Question: I am trying to get the red area to stretch disproportionately on the X axis (100% horizontal stretching with a fixed height) while keeping both the left and right ends fixed so the rounded edges and the die don't become distorted. How can I get this working?
Here's the image output:

And here is the SVG code that generates it:
'''
<svg viewBox="0 0 3550 1471" fill="none" xmlns="http://www.w3.org/2000/svg">
<g clip-path="url(#clip0)">
<g filter="url(#filter0_d)">
<path d="M110.532 215.494C110.532 157.583 162.448 110.637 226.489 110.637C226.489 110.637 804.924 <PHONE>.56 131.357C2672.19 <PHONE>.07 <PHONE>.07 110.637C3307.11 <PHONE>.03 <PHONE>.03 215.494L3359.03 1175.29C3359.03 1233.2 3307.11 1280.15 3243.07 1280.15C3243.07 1280.15 2664.64 1259.43 1731.01 1259.43C797.<PHONE>.43 <PHONE>.15 <PHONE>.15C162.<PHONE>.15 <PHONE>.2 <PHONE>.29L110.532 215.494Z" fill="white"/>
</g>
<path d="M3223.7 921.19V1070.39C3223.7 1077.79 3219.44 1084.54 3212.75 1087.72L3093.94 1144.28C3091.33 1145.53 3088.5 1146.15 3085.67 1146.15C3082.85 1146.15 3080.02 1145.53 3077.41 1144.28L2958.59 1087.72C2951.91 1084.54 2947.65 1077.79 2947.65 1070.39V921.19C2947.65 <PHONE>.79 <PHONE>.84 910.595C2952.73 <PHONE>.38 <PHONE>.6 903.865L3077.41 847.298C3082.64 844.81 3088.71 844.81 3093.94 847.298L3212.75 903.865C3215.97 <PHONE>.62 <PHONE>.5 910.595C3222.55 <PHONE>.7 <PHONE>.7 921.19Z" fill="#E53935"/>
<path d="M3085.67 974.787V1146.15C3082.85 1146.15 3080.02 1145.53 3077.41 1144.28L2958.59 1087.72C2951.91 1084.54 2947.65 1077.79 2947.65 1070.39V921.19C2947.65 <PHONE>.79 <PHONE>.84 910.595L3085.67 974.787Z" fill="#FFC700"/>
<path d="M3223.7 921.19V1070.4C3223.7 1077.72 3219.52 1084.4 3212.95 1087.63C3212.89 1087.66 3212.82 1087.69 3212.75 1087.72L3093.94 1144.28C3091.33 1145.53 3088.5 1146.15 3085.67 1146.15V974.787L3220.5 910.595C3222.55 <PHONE>.7 <PHONE>.7 921.19Z" fill="#01CADE"/>
<path d="M3175.67 1027.03C3176.83 1018.44 3172.64 1010.78 3166.3 1009.92C3159.96 1009.06 3153.89 1015.34 3152.72 1023.93C3151.56 1032.52 3155.76 1040.19 3162.09 1041.04C3168.43 1041.9 3174.5 1035.63 3175.67 1027.03Z" fill="#F1F1F1"/>
<path d="M3048.19 1015.76C3054.54 1015.41 3059.31 1008.1 3058.83 999.437C3058.35 <PHONE>.82 <PHONE>.46 984.383C3040.11 <PHONE>.34 992.04 3035.82 1000.7C3036.3 1009.37 3041.84 1016.11 3048.19 1015.76Z" fill="#F1F1F1"/>
<path d="M2982.29 1072.76C2988.65 1072.41 2993.41 1065.1 2992.93 1056.43C2992.46 1047.77 2986.92 1041.03 2980.56 1041.38C2974.21 1041.73 2969.45 1049.04 2969.92 1057.7C2970.4 1066.36 2975.94 1073.1 2982.29 1072.76Z" fill="#F1F1F1"/>
<path d="M3030.63 918.135C3039.3 <PHONE>.04 <PHONE>.69 905.767C3045.34 <PHONE>.03 <PHONE>.37 895.126C3020.7 <PHONE>.96 <PHONE>.31 907.494C3014.66 <PHONE>.97 <PHONE>.63 918.135Z" fill="#F1F1F1"/>
<path d="M3085.02 891.226C3093.69 <PHONE>.43 <PHONE>.08 878.858C3099.73 <PHONE>.42 867.74 3083.76 868.217C3075.09 <PHONE>.35 <PHONE>.7 880.585C3069.05 <PHONE>.36 <PHONE>.02 891.226Z" fill="#F1F1F1"/>
<path d="M3142 920C3150.67 <PHONE>.41 <PHONE>.06 907.632C3156.71 <PHONE>.4 <PHONE>.74 896.991C3132.07 <PHONE>.33 <PHONE>.68 909.359C3126.03 <PHONE>.34 <PHONE> 920Z" fill="#F1F1F1"/>
<path d="M3088.89 944.989C3097.55 <PHONE>.29 <PHONE>.94 932.62C3103.59 <PHONE>.29 <PHONE>.62 921.98C3078.96 <PHONE>.22 <PHONE>.57 934.348C3072.92 <PHONE>.23 <PHONE>.89 944.989Z" fill="#F1F1F1"/>
<g filter="url(#filter1_i)">
<path d="M0 604.921C0 588.905 12.9837 575.921 29 575.921H110.532V814.863H29C12.9837 814.863 0 801.88 0 785.863V604.921Z" fill="#F26267"/>
</g>
<path fill-rule="evenodd" clip-rule="evenodd" d="M354.359 649.227C383.729 649.227 407.538 625.417 407.538 596.047C407.538 566.677 383.729 542.867 354.359 542.867C324.988 542.867 301.179 566.677 301.179 596.047C301.179 625.417 324.988 649.227 354.359 649.227ZM354.359 637.632C377.2 637.632 395.717 619.115 395.717 596.274C395.717 573.432 377.2 554.916 354.359 554.916C331.517 554.916 313 573.432 313 596.274C313 619.115 331.517 637.632 354.359 637.632Z" fill="#F26267"/>
<path fill-rule="evenodd" clip-rule="evenodd" d="M354.359 866.791C383.729 866.791 407.538 842.982 407.538 813.611C407.538 784.241 383.729 760.432 354.359 760.432C324.988 760.432 301.179 784.241 301.179 813.611C301.179 842.982 324.988 866.791 354.359 866.791ZM354.359 855.196C377.2 855.196 395.717 836.68 395.717 813.838C395.717 790.997 377.2 772.48 354.359 772.48C331.517 772.48 313 790.997 313 813.838C313 836.68 331.517 855.196 354.359 855.196Z" fill="#01CADE"/>
<path fill-rule="evenodd" clip-rule="evenodd" d="M352.<PHONE>.96C382.<PHONE>.96 <PHONE>.15 <PHONE>.78C405.991 996.414 382.182 972.605 352.812 972.605C323.441 972.605 299.632 996.414 <PHONE>.78C299.<PHONE>.15 <PHONE>.96 <PHONE>.96ZM352.<PHONE>.37C375.<PHONE>.37 394.17 1048.85 394.17 1026.01C394.17 1003.17 375.653 984.653 352.812 984.653C329.97 984.653 <PHONE>.17 <PHONE>.01C311.<PHONE>.85 329.97 1067.37 <PHONE>.37Z" fill="#FFC700"/>
</g>
<defs>
<filter id="filter0_d" x="0.531982" y="0.637085" width="3548.5" height="1469.51" filterUnits="userSpaceOnUse" color-interpolation-filters="sRGB">
<feFlood flood-opacity="0" result="BackgroundImageFix"/>
<feColorMatrix in="SourceAlpha" type="matrix" values="0 0 0 0 0 0 0 0 0 0 0 0 0 0 0 0 0 0 127 0"/>
<feOffset dx="40" dy="40"/>
<feGaussianBlur stdDeviation="75"/>
<feColorMatrix type="matrix" values="0 0 0 0 0 0 0 0 0 0 0 0 0 0 0 0 0 0 0.15 0"/>
<feBlend mode="normal" in2="BackgroundImageFix" result="effect1_dropShadow"/>
<feBlend mode="normal" in="SourceGraphic" in2="effect1_dropShadow" result="shape"/>
</filter>
<filter id="filter1_i" x="0" y="575.921" width="110.532" height="238.942" filterUnits="userSpaceOnUse" color-interpolation-filters="sRGB">
<feFlood flood-opacity="0" result="BackgroundImageFix"/>
<feBlend mode="normal" in="SourceGraphic" in2="BackgroundImageFix" result="shape"/>
<feColorMatrix in="SourceAlpha" type="matrix" values="0 0 0 0 0 0 0 0 0 0 0 0 0 0 0 0 0 0 127 0" result="hardAlpha"/>
<feOffset dx="-17"/>
<feComposite in2="hardAlpha" operator="arithmetic" k2="-1" k3="1"/>
<feColorMatrix type="matrix" values="0 0 0 0 0 0 0 0 0 0 0 0 0 0 0 0 0 0 0.18 0"/>
<feBlend mode="normal" in2="shape" result="effect1_innerShadow"/>
</filter>
<clipPath id="clip0">
<rect width="3550" height="1471" fill="white"/>
</clipPath>
</defs>
</svg>
'''
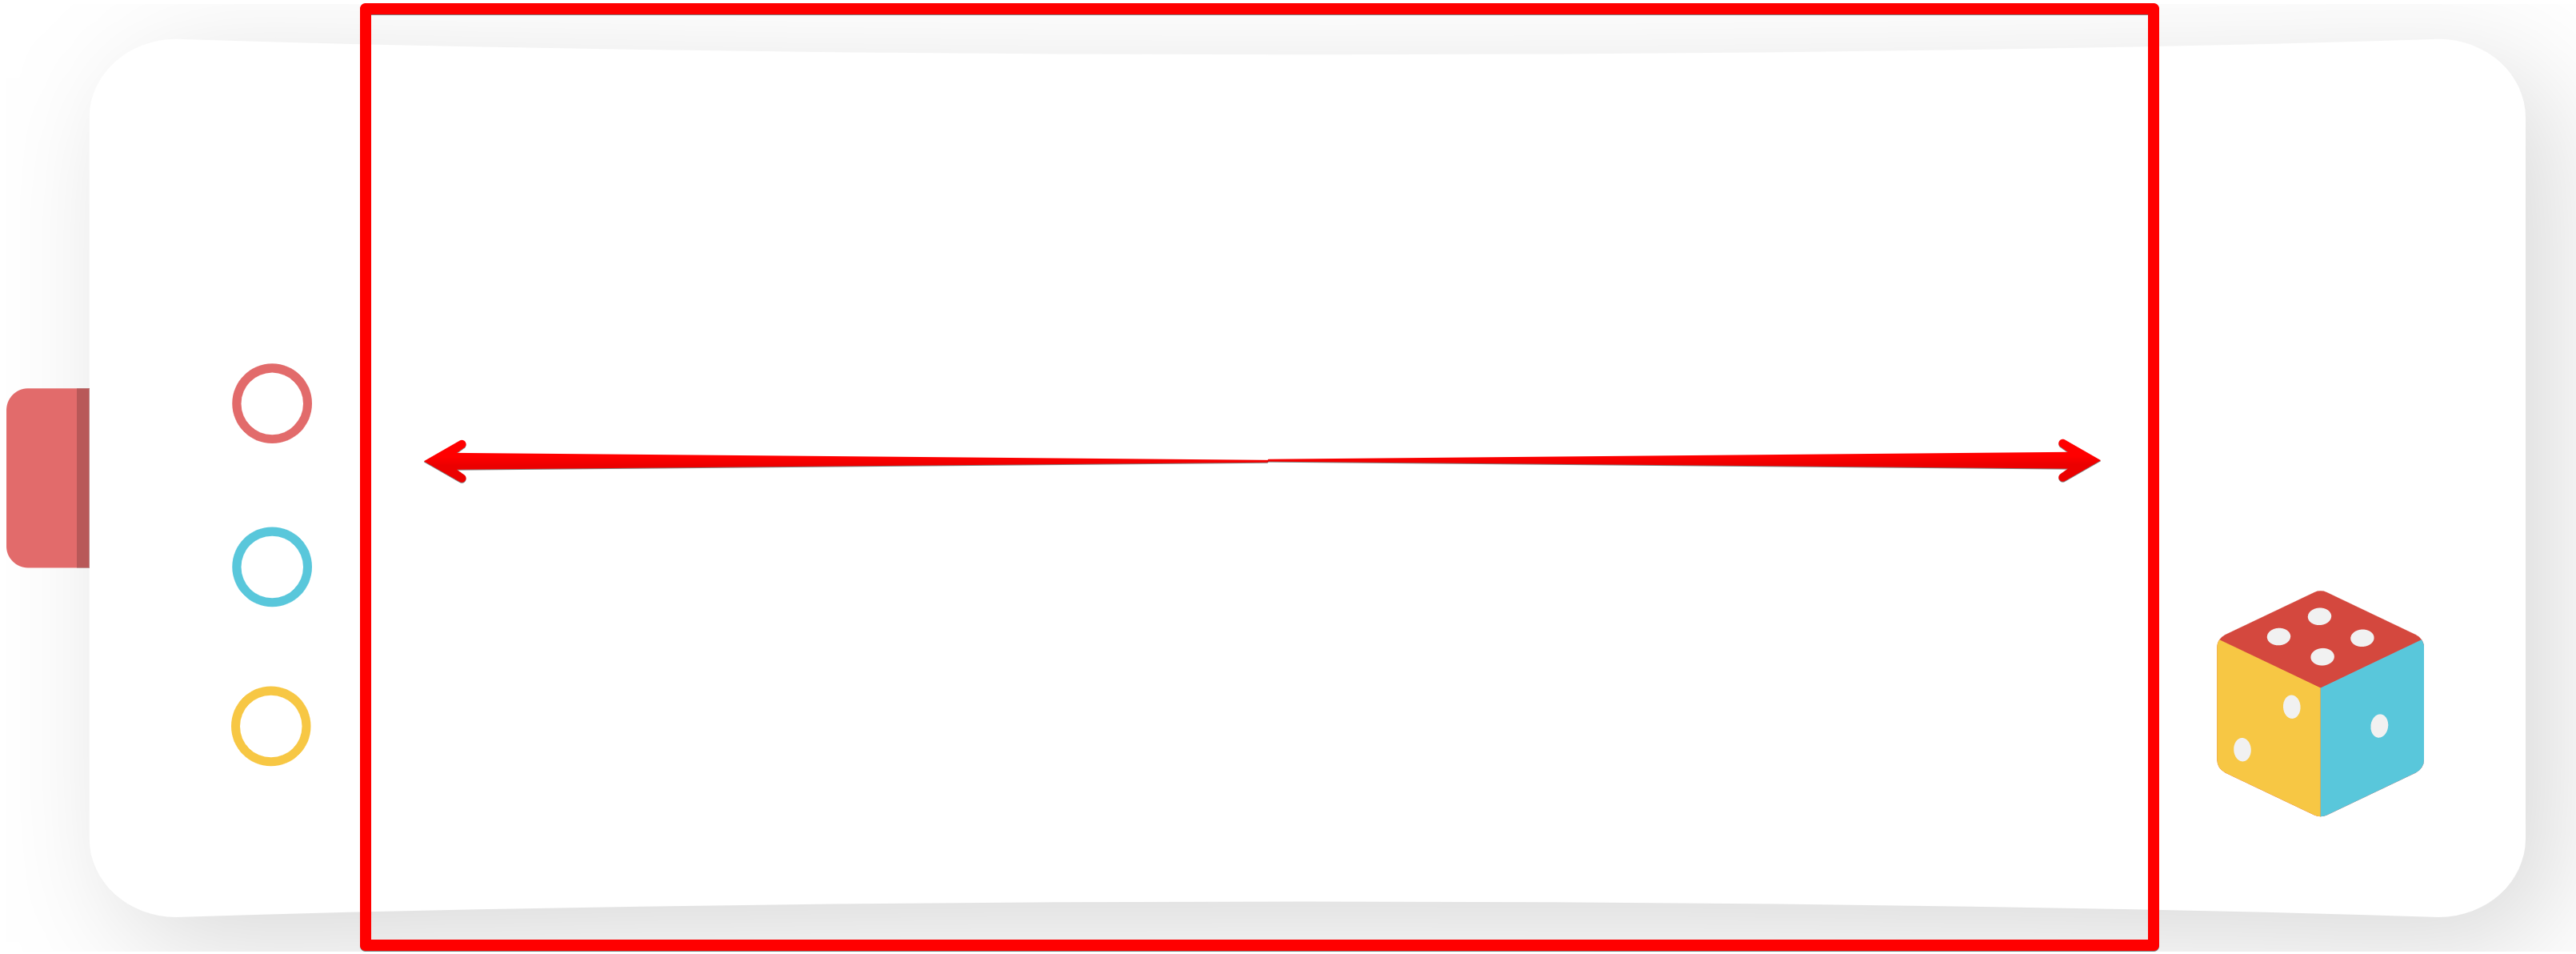
Answer: The basic technique for this sort of situations is to play with the existence of 'viewBox' attributes and percentage units. for your problem, some things work, others do not.
- '<svg>''viewBox'- '<rect>''width''height''<svg>''rx''<svg>'- '<svg>''viewBox''width''height''<svg>''preserveAspectRatio="xMinYMid meet"'-
Some extra care is to be used for content that ends up outside the '<svg>' elements. You need to set 'overflow: visible' for them to be visible. Otherwise, the box borders of the '<svg>' element act as clip paths.
- '<svg>''margin''<svg>'- '<svg>'- 'filterUnits="userSpaceOnUse"''objectBoundingBox''x''y''width''height'
'''
svg {
margin: 50px;
overflow: visible;
}
'''
'''
<svg width="650" height="234" xmlns="http://www.w3.org/2000/svg">
<g filter="url(#filter0_d)">
<rect width="100%" height="100%" rx="20" fill="white"/>
</g>
<svg viewBox="110 <PHONE>" preserveAspectRatio="xMinYMid meet">
<g filter="url(#filter1_i)">
<path d="M0 604.921C0 588.905 12.9837 575.921 29 575.921H110.532V814.863H29C12.9837 814.863 0 801.88 0 785.863V604.921Z" fill="#F26267"/>
</g>
<path fill-rule="evenodd" clip-rule="evenodd" d="M354.359 649.227C383.729 649.227 407.538 625.417 407.538 596.047C407.538 566.677 383.729 542.867 354.359 542.867C324.988 542.867 301.179 566.677 301.179 596.047C301.179 625.417 324.988 649.227 354.359 649.227ZM354.359 637.632C377.2 637.632 395.717 619.115 395.717 596.274C395.717 573.432 377.2 554.916 354.359 554.916C331.517 554.916 313 573.432 313 596.274C313 619.115 331.517 637.632 354.359 637.632Z" fill="#F26267"/>
<path fill-rule="evenodd" clip-rule="evenodd" d="M354.359 866.791C383.729 866.791 407.538 842.982 407.538 813.611C407.538 784.241 383.729 760.432 354.359 760.432C324.988 760.432 301.179 784.241 301.179 813.611C301.179 842.982 324.988 866.791 354.359 866.791ZM354.359 855.196C377.2 855.196 395.717 836.68 395.717 813.838C395.717 790.997 377.2 772.48 354.359 772.48C331.517 772.48 313 790.997 313 813.838C313 836.68 331.517 855.196 354.359 855.196Z" fill="#01CADE"/>
<path fill-rule="evenodd" clip-rule="evenodd" d="M352.<PHONE>.96C382.<PHONE>.96 <PHONE>.15 <PHONE>.78C405.991 996.414 382.182 972.605 352.812 972.605C323.441 972.605 299.632 996.414 <PHONE>.78C299.<PHONE>.15 <PHONE>.96 <PHONE>.96ZM352.<PHONE>.37C375.<PHONE>.37 394.17 1048.85 394.17 1026.01C394.17 1003.17 375.653 984.653 352.812 984.653C329.97 984.653 <PHONE>.17 <PHONE>.01C311.<PHONE>.85 329.97 1067.37 <PHONE>.37Z" fill="#FFC700"/>
</svg>
<svg viewBox="2860 <PHONE>" preserveAspectRatio="xMaxYMid meet">
<path d="M3223.7 921.19V1070.39C3223.7 1077.79 3219.44 1084.54 3212.75 1087.72L3093.94 1144.28C3091.33 1145.53 3088.5 1146.15 3085.67 1146.15C3082.85 1146.15 3080.02 1145.53 3077.41 1144.28L2958.59 1087.72C2951.91 1084.54 2947.65 1077.79 2947.65 1070.39V921.19C2947.65 <PHONE>.79 <PHONE>.84 910.595C2952.73 <PHONE>.38 <PHONE>.6 903.865L3077.41 847.298C3082.64 844.81 3088.71 844.81 3093.94 847.298L3212.75 903.865C3215.97 <PHONE>.62 <PHONE>.5 910.595C3222.55 <PHONE>.7 <PHONE>.7 921.19Z" fill="#E53935"/>
<path d="M3085.67 974.787V1146.15C3082.85 1146.15 3080.02 1145.53 3077.41 1144.28L2958.59 1087.72C2951.91 1084.54 2947.65 1077.79 2947.65 1070.39V921.19C2947.65 <PHONE>.79 <PHONE>.84 910.595L3085.67 974.787Z" fill="#FFC700"/>
<path d="M3223.7 921.19V1070.4C3223.7 1077.72 3219.52 1084.4 3212.95 1087.63C3212.89 1087.66 3212.82 1087.69 3212.75 1087.72L3093.94 1144.28C3091.33 1145.53 3088.5 1146.15 3085.67 1146.15V974.787L3220.5 910.595C3222.55 <PHONE>.7 <PHONE>.7 921.19Z" fill="#01CADE"/>
<path d="M3175.67 1027.03C3176.83 1018.44 3172.64 1010.78 3166.3 1009.92C3159.96 1009.06 3153.89 1015.34 3152.72 1023.93C3151.56 1032.52 3155.76 1040.19 3162.09 1041.04C3168.43 1041.9 3174.5 1035.63 3175.67 1027.03Z" fill="#F1F1F1"/>
<path d="M3048.19 1015.76C3054.54 1015.41 3059.31 1008.1 3058.83 999.437C3058.35 <PHONE>.82 <PHONE>.46 984.383C3040.11 <PHONE>.34 992.04 3035.82 1000.7C3036.3 1009.37 3041.84 1016.11 3048.19 1015.76Z" fill="#F1F1F1"/>
<path d="M2982.29 1072.76C2988.65 1072.41 2993.41 1065.1 2992.93 1056.43C2992.46 1047.77 2986.92 1041.03 2980.56 1041.38C2974.21 1041.73 2969.45 1049.04 2969.92 1057.7C2970.4 1066.36 2975.94 1073.1 2982.29 1072.76Z" fill="#F1F1F1"/>
<path d="M3030.63 918.135C3039.3 <PHONE>.04 <PHONE>.69 905.767C3045.34 <PHONE>.03 <PHONE>.37 895.126C3020.7 <PHONE>.96 <PHONE>.31 907.494C3014.66 <PHONE>.97 <PHONE>.63 918.135Z" fill="#F1F1F1"/>
<path d="M3085.02 891.226C3093.69 <PHONE>.43 <PHONE>.08 878.858C3099.73 <PHONE>.42 867.74 3083.76 868.217C3075.09 <PHONE>.35 <PHONE>.7 880.585C3069.05 <PHONE>.36 <PHONE>.02 891.226Z" fill="#F1F1F1"/>
<path d="M3142 920C3150.67 <PHONE>.41 <PHONE>.06 907.632C3156.71 <PHONE>.4 <PHONE>.74 896.991C3132.07 <PHONE>.33 <PHONE>.68 909.359C3126.03 <PHONE>.34 <PHONE> 920Z" fill="#F1F1F1"/>
<path d="M3088.89 944.989C3097.55 <PHONE>.29 <PHONE>.94 932.62C3103.59 <PHONE>.29 <PHONE>.62 921.98C3078.96 <PHONE>.22 <PHONE>.57 934.348C3072.92 <PHONE>.23 <PHONE>.89 944.989Z" fill="#F1F1F1"/>
</svg>
<defs>
<filter id="filter0_d" color-interpolation-filters="sRGB">
<feFlood flood-opacity="0" result="BackgroundImageFix"/>
<feColorMatrix in="SourceAlpha" type="matrix" values="0 0 0 0 0 0 0 0 0 0 0 0 0 0 0 0 0 0 127 0"/>
<feOffset dx="8" dy="8"/>
<feGaussianBlur stdDeviation="15"/>
<feColorMatrix type="matrix" values="0 0 0 0 0 0 0 0 0 0 0 0 0 0 0 0 0 0 0.15 0"/>
<feBlend mode="normal" in2="BackgroundImageFix" result="effect1_dropShadow"/>
<feBlend mode="normal" in="SourceGraphic" in2="effect1_dropShadow" result="shape"/>
</filter>
<filter id="filter1_i" color-interpolation-filters="sRGB">
<feFlood flood-opacity="0" result="BackgroundImageFix"/>
<feBlend mode="normal" in="SourceGraphic" in2="BackgroundImageFix" result="shape"/>
<feColorMatrix in="SourceAlpha" type="matrix" values="0 0 0 0 0 0 0 0 0 0 0 0 0 0 0 0 0 0 127 0" result="hardAlpha"/>
<feOffset dx="-3.4"/>
<feComposite in2="hardAlpha" operator="arithmetic" k2="-1" k3="1"/>
<feColorMatrix type="matrix" values="0 0 0 0 0 0 0 0 0 0 0 0 0 0 0 0 0 0 0.18 0"/>
<feBlend mode="normal" in2="shape" result="effect1_innerShadow"/>
</filter>
</defs>
</svg>
'''